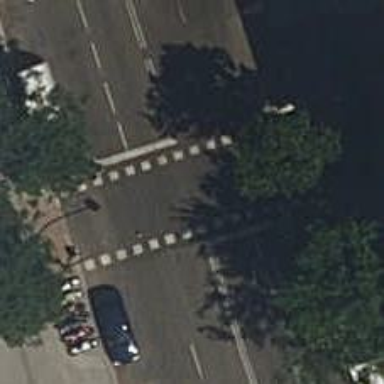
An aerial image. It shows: Road crossing with traffic signals.